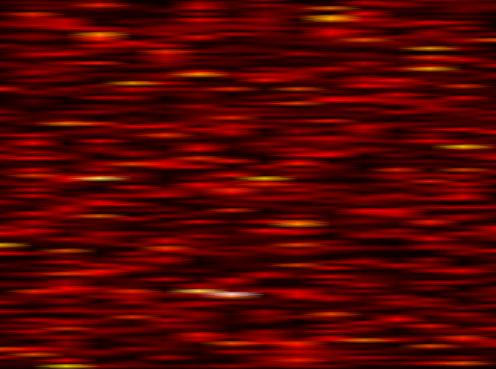
Label: FOFDM